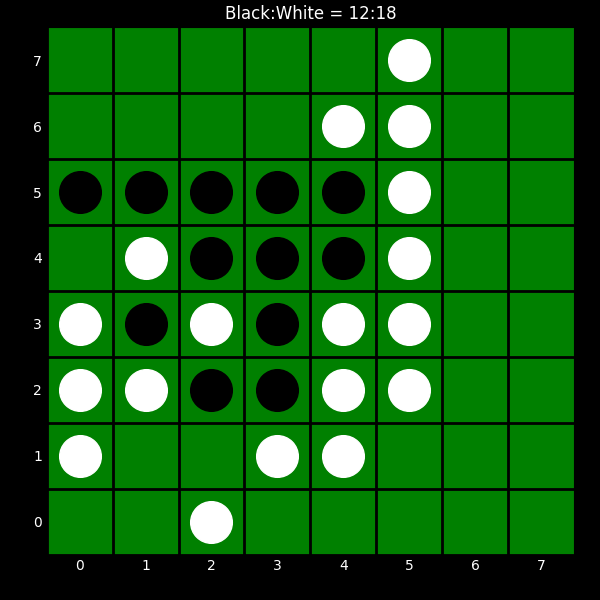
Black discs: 12
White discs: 18